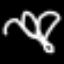
Label: squiggle